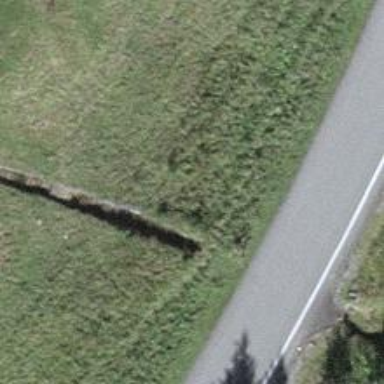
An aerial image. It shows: Culvert tunnel.